Question: Eclipse Indigo Service Release 2 fails to parse '<boost/type_traits/is_base_of.hpp>' header of Boost library and thus reports 'boost::is_base_of' as undefined. In particular this disables macro expansion that uses this class.
Here is code sample that demonstrates this problem (<URL>:

Eclipse complains on line 'DECLARE_TYPE(Foo, Bar)' with error 'Symbol 'is_base_of' could not be resolved'. Boost include path is added to the project include paths and Eclipse does not complain about it. Eclipse doesn't complain on any line in 'boost/type_traits/is_base_of.hpp'.
How to make Eclipse expand the macro?
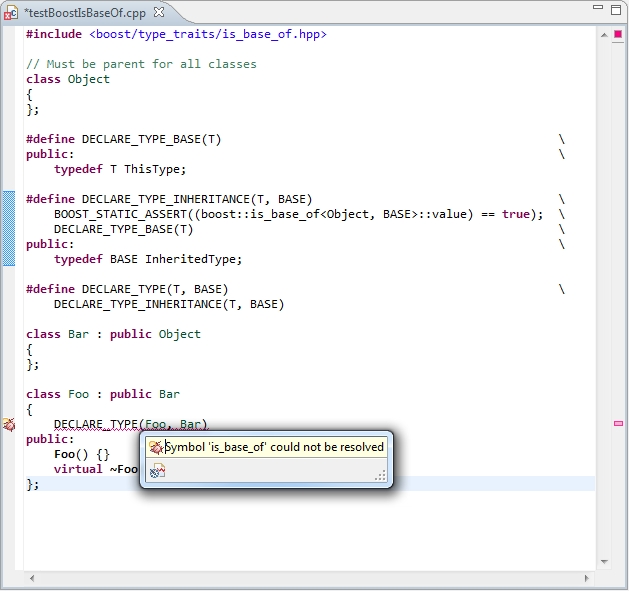
Answer: As discussed in <URL> this is a bug, but latest nightly build and Juno milestone have it fixed. The problem is that current release of Eclipse doesn't support conditional includes which are used in 'boost/type_traits/is_base_of.hpp'.
Thus when using the latest build or Juno milestone -- macro is correctly expanded.